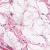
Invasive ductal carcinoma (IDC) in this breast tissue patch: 0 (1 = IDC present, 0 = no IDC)